Field crop: maize
Growth stage: 2
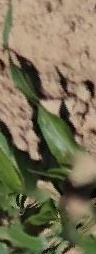
Species: maize